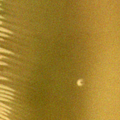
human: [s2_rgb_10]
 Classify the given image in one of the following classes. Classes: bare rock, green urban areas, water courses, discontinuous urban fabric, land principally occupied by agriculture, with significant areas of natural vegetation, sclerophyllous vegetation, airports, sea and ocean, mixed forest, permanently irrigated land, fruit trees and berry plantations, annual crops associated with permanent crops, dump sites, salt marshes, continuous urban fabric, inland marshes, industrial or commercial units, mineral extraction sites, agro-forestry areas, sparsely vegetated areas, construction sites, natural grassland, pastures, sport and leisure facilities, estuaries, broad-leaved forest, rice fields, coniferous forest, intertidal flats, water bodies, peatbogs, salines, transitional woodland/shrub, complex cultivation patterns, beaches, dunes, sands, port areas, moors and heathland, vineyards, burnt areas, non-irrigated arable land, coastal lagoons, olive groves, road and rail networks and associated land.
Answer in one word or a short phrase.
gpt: intertidal flats